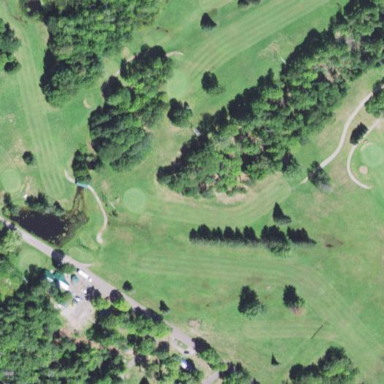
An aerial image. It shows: Golf course.